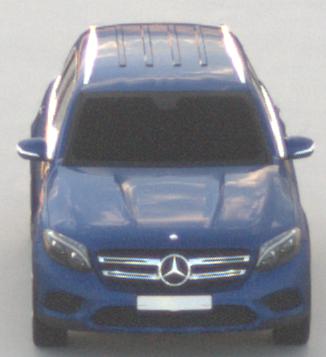
Make: Mercedes-Benz
Model: GLC 250
Detailed model: GLC (253)
Model produced from: 2015/09
Model produced until: 2018/05
Doors: 5
Color: blue
Road condition: dry road
Daytime: sunrise or sunset
Contrast: low contrast